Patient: sex F, age 55
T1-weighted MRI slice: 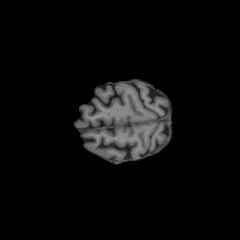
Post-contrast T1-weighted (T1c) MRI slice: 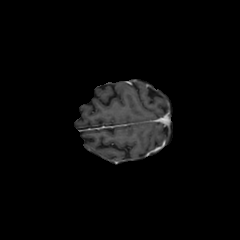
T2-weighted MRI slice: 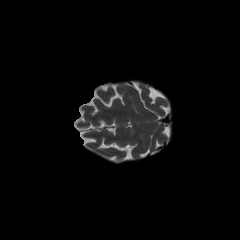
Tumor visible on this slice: no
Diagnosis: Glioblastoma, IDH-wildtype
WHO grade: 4